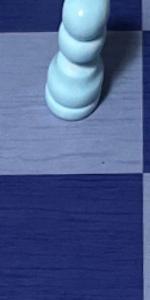
Label: Empty